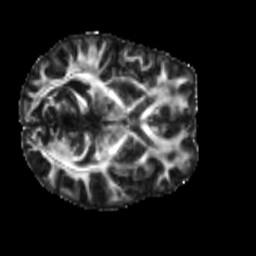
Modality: FA
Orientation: axial
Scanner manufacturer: siemens
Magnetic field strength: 3 T
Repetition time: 4 s
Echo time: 0.0594 s